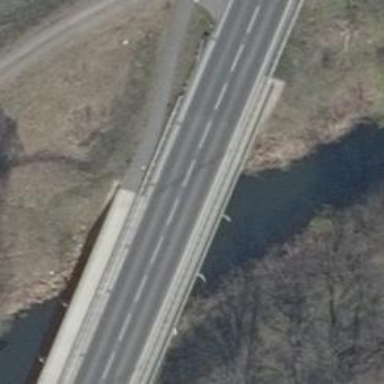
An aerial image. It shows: Bridge with beam structure.